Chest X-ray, AP view. Patient: 65 years old, sex F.
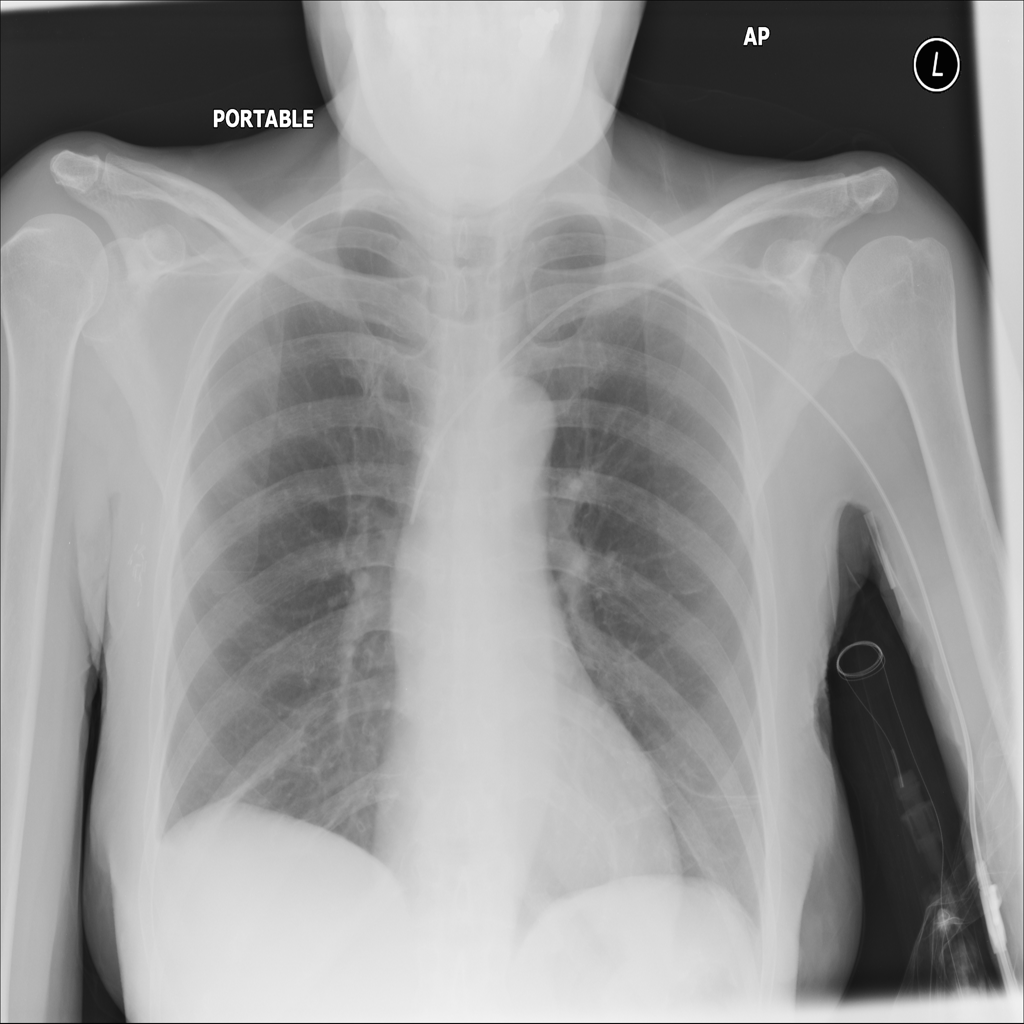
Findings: Atelectasis